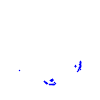
Particle: pion